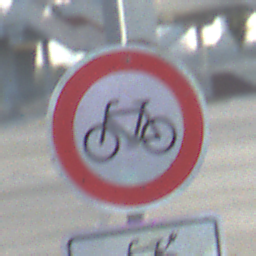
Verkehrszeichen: VerbotRadverkehr
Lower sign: EinspurigeFahrzeugeFrei6
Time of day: SunriseSunset
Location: Outdoor (Urban)
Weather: Clear
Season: NotSpecified
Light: Natural